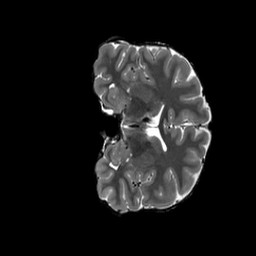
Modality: T2w
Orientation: coronal
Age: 18
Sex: male
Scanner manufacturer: siemens
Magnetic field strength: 3 T
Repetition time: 3.2 s
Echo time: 0.566 s